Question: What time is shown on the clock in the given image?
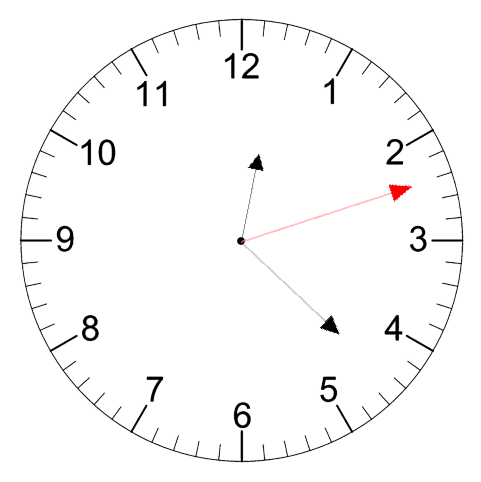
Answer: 12:22:12